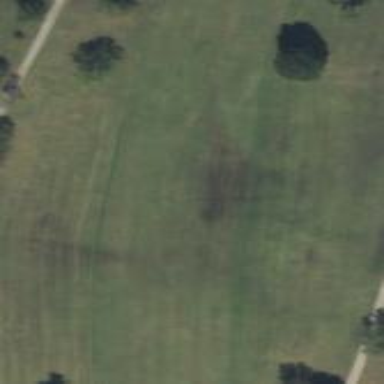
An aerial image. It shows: Golf fairway in the image.